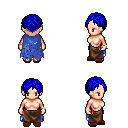
a pixel art fantasy rpg character, female body template, human, light skin, blue tattered cape, robe skirt, blue parted hairstyle, bracelets, brown slippers, four views (front, back, left, right), 2x2 character sprite sheet, small pixel art, hard edges, no anti-aliasing